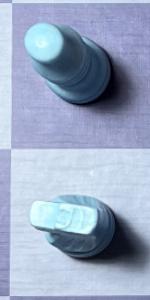
Label: Knight_White